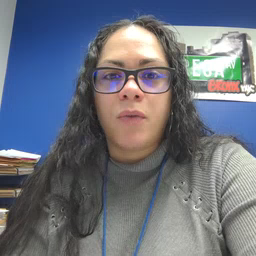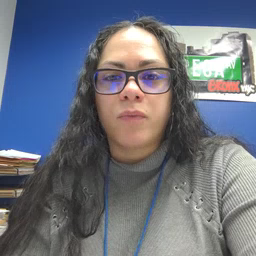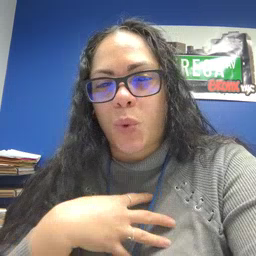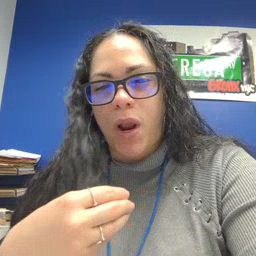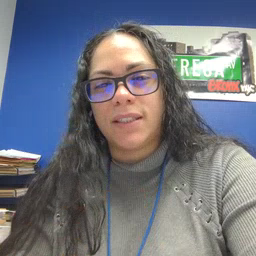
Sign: white